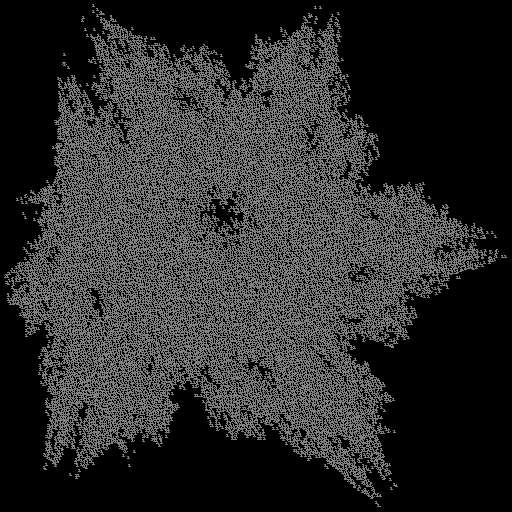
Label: bedder